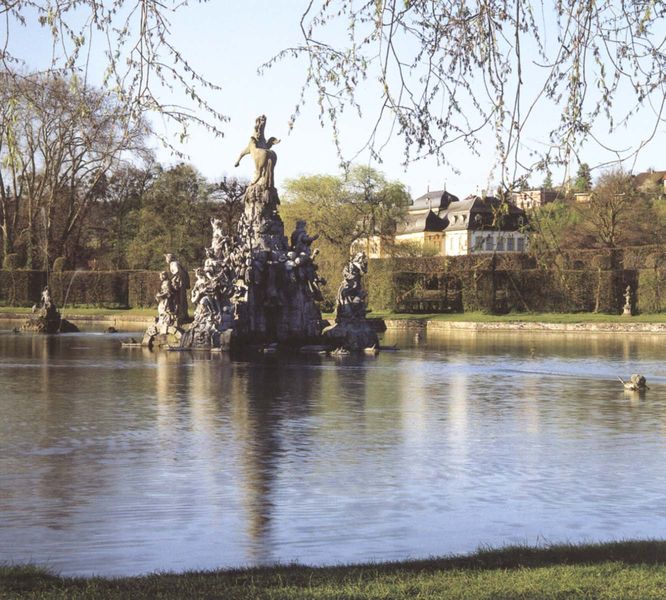
Titel: Pegasus auf dem Parnaß
Künstler: Adam Ferdinand Dietz
Standort: Veitshöchsheim, Hofgarten (EU - D - Bayern)
Schlagwörter: blau, flügel, himmel, wasser, bäume, see, teich, ufer, äste, gebäude, gras, park, rasen, schloss, wiese, barock, spiegelung, figur, musik, brunnen, pferd, garten, skulptur, springbrunnen, statue, hecke, figuren, frühling, foto, weiden, palast, tageslicht, herrenhaus, fontäne, prunk, pegasus, wasserspeier, einhorn, hecken, flügek, wasserspiele, brunnenskulptur, schlossteich, außendenkmal, pferdestatue